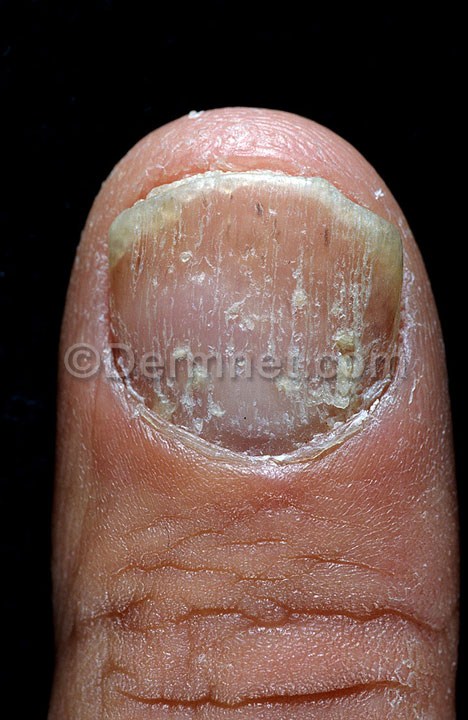
Disease: Nail Fungus and other Nail Disease